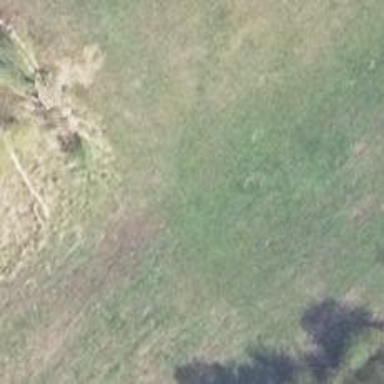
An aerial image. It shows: Grass track with grade5 tracktype.